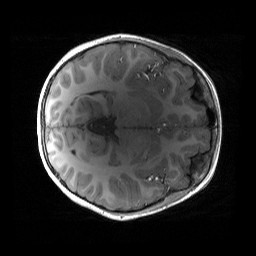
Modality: T1w
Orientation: axial
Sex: female
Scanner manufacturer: siemens
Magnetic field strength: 3 T
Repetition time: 1.9 s
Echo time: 0.00243 s